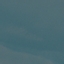
Land use / land cover class: SeaLake